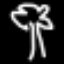
Label: palm tree